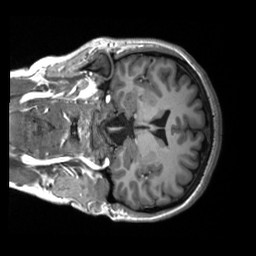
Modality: T1w
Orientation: coronal
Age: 24
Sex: female
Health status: healthy
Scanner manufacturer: siemens
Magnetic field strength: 3 T
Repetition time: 2.53 s
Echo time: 0.00219 s